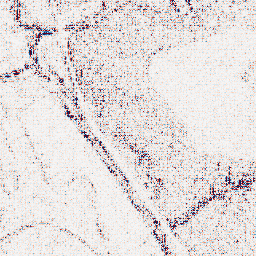
Category: wavelet
Decomposition family: wavelet_reverse_biorthogonal
Decomposition parameters: wavelet: rbio2.4
level: 1
Upsampling method: linear_exact
Upsampling parameters: scale: 8
Upsampling scale: 8